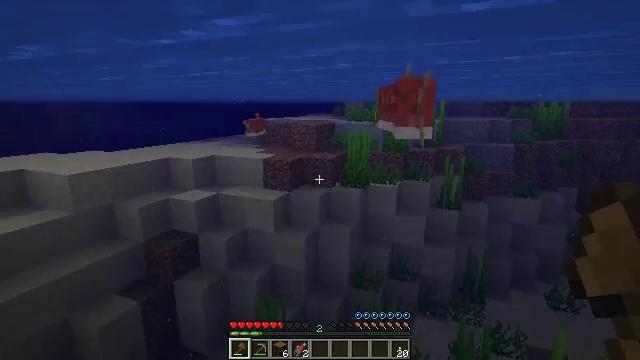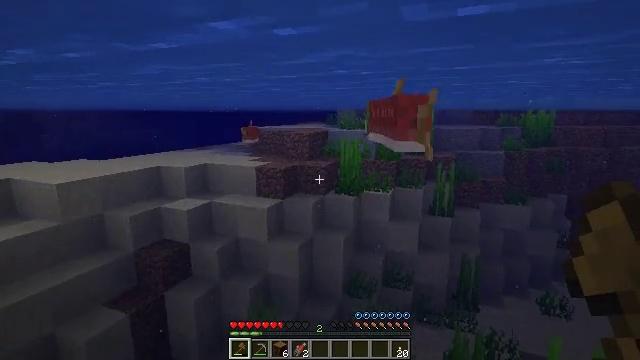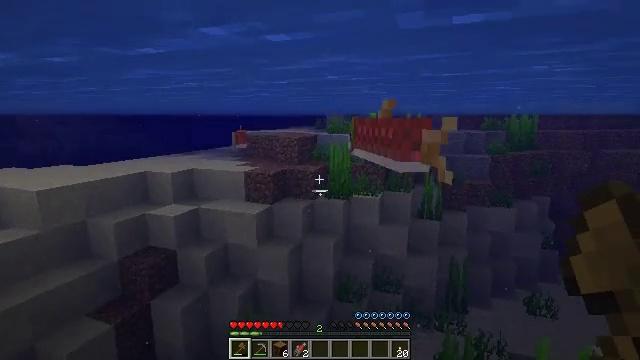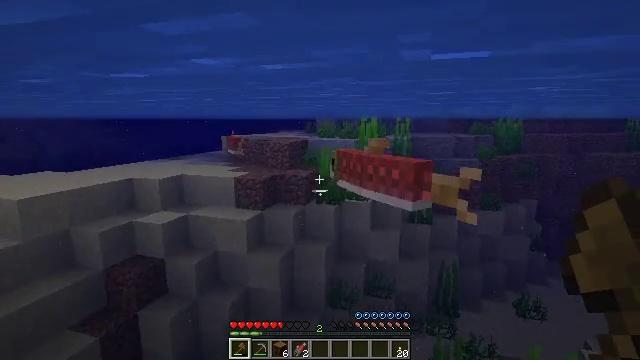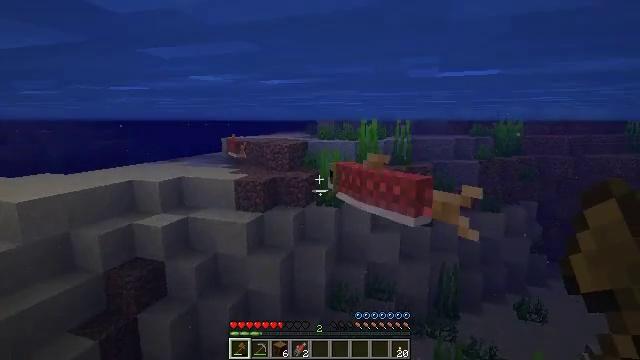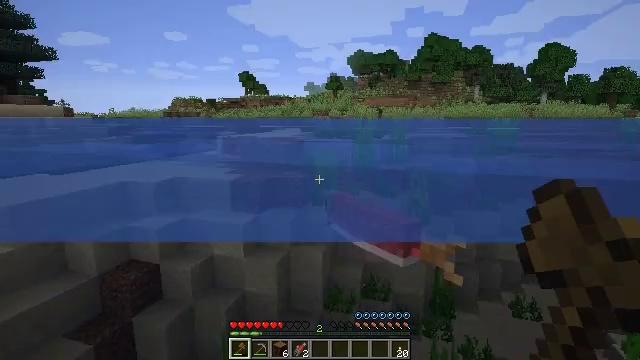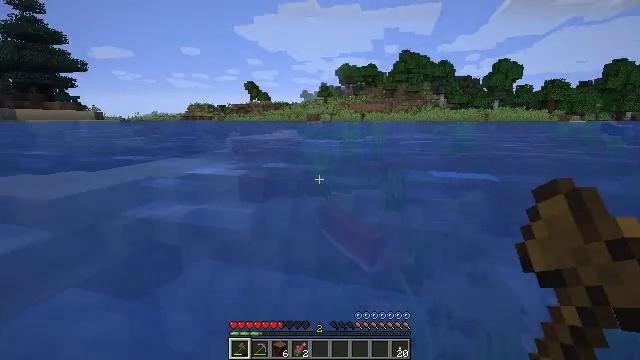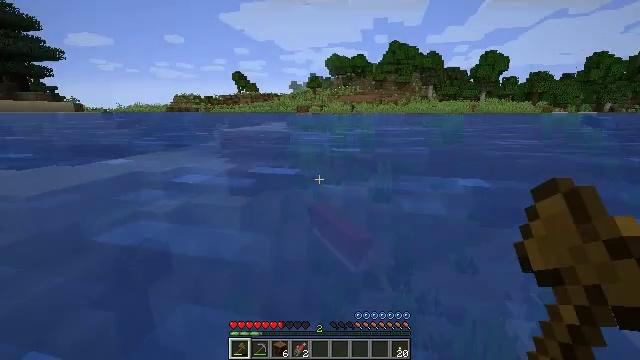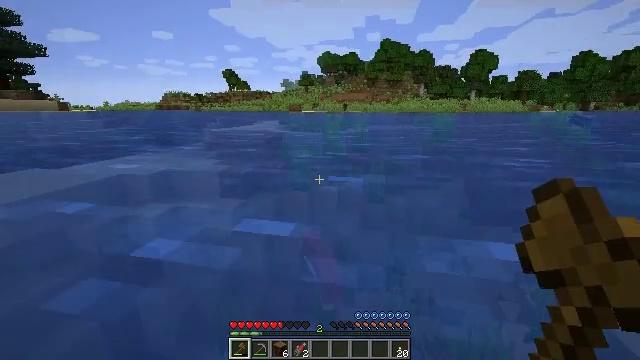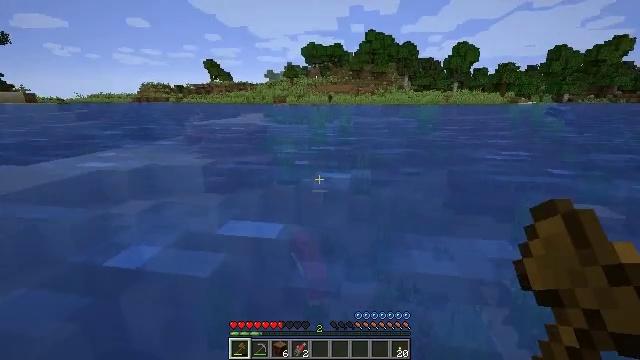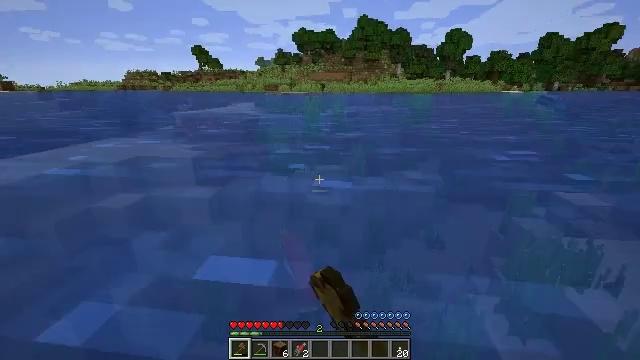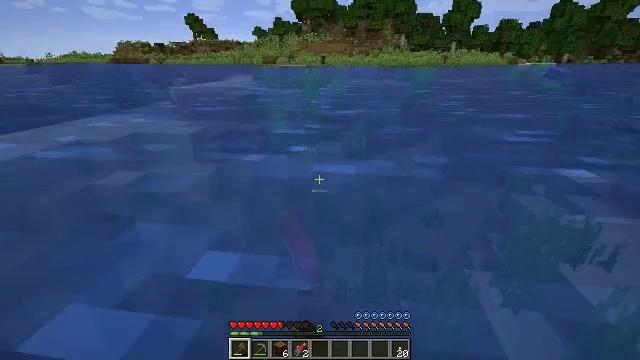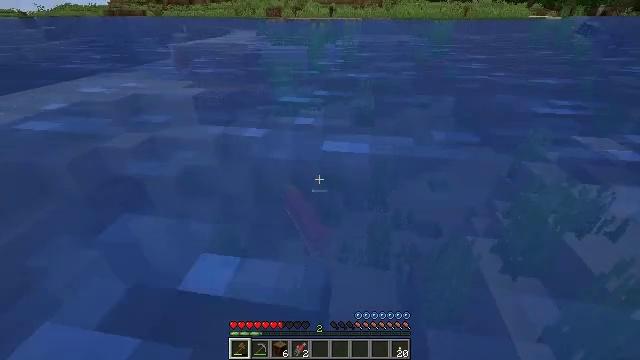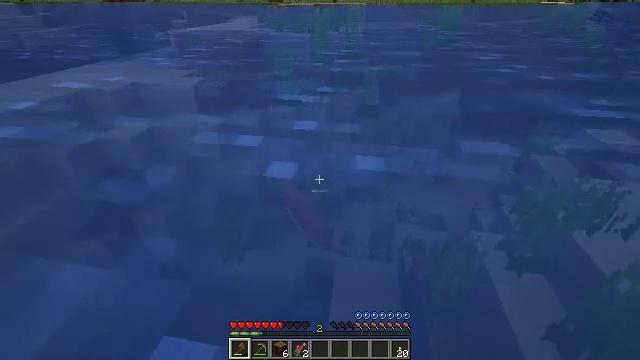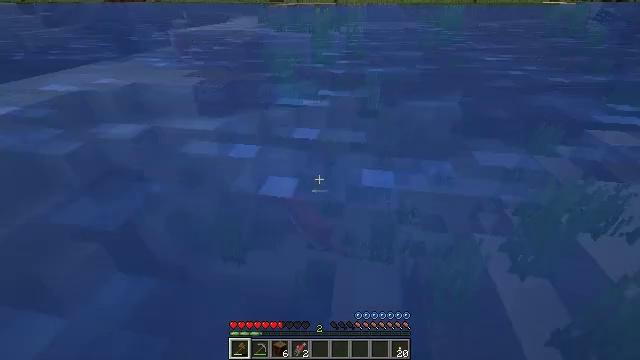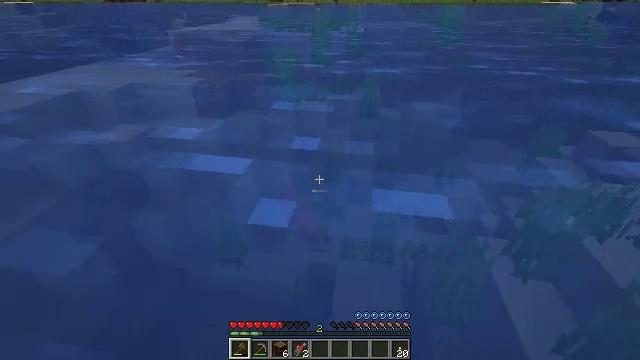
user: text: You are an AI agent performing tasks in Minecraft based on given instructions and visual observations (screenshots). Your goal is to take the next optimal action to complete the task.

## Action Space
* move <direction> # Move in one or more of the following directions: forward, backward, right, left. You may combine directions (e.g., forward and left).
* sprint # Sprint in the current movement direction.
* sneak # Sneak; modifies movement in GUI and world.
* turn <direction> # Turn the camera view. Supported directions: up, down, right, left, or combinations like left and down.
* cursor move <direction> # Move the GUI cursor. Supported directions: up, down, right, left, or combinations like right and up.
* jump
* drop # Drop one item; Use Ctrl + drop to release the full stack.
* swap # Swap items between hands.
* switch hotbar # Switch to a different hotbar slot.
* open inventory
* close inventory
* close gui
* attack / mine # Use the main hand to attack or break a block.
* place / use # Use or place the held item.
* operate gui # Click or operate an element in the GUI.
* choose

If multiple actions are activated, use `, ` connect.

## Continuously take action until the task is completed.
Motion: motion action
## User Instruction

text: Hunt fish.
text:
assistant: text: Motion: move forward, turn right and up, jump
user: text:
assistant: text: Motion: move forward, turn right, jump
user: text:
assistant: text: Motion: move forward, turn right, jump
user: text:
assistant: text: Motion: move forward, jump
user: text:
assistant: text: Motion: move forward, jump
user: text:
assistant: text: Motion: move forward, turn right and down
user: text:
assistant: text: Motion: move forward, turn right and down
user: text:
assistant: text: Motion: move forward, turn right
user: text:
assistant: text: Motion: move forward, turn right and down, attack / mine
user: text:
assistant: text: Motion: move forward, turn right and down, attack / mine
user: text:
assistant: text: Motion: move forward, turn down, attack / mine
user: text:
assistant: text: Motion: move forward, turn left and down, attack / mine
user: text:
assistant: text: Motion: move forward, turn down
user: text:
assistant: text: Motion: no_op
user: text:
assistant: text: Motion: no_op
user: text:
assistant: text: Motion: no_op
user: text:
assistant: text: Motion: no_op
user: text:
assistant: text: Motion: no_op
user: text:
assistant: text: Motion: turn left and up
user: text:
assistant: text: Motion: no_op
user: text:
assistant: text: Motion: turn left
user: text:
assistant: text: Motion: move forward, turn left
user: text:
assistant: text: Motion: move forward
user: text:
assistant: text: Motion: move forward
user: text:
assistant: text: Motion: move forward, turn left and up
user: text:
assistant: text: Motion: move forward, turn left and up
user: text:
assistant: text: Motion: move forward, turn left and up
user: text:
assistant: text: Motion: move forward, turn up
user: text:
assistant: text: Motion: move forward, turn up
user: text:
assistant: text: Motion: move forward, turn up